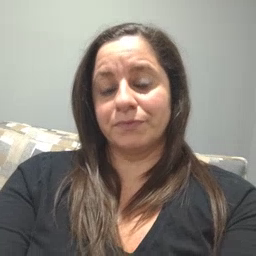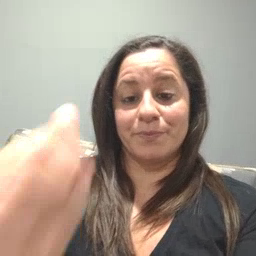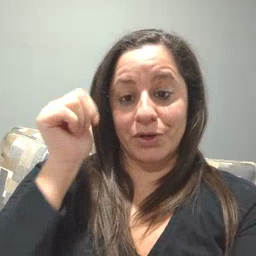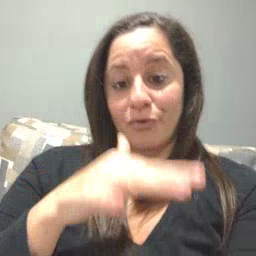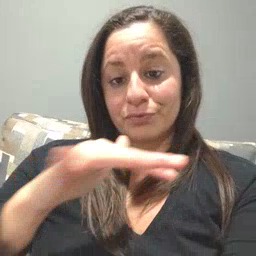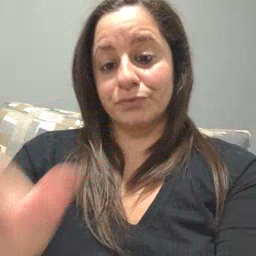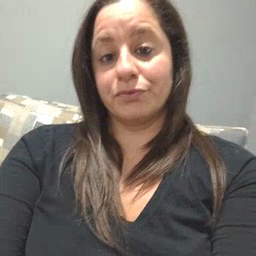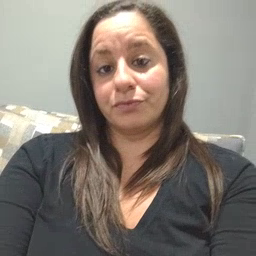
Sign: backyard